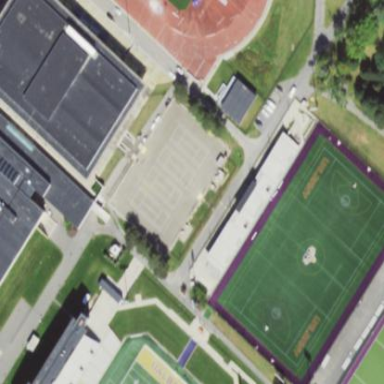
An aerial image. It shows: Lacrosse pitch for leisure sports activities.